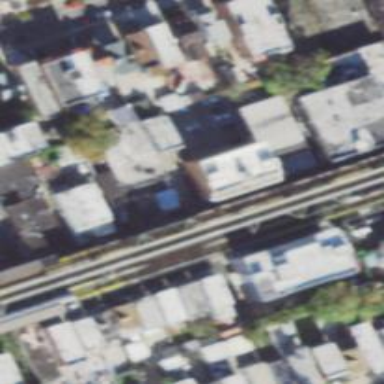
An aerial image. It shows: Bridge over electrified rail tracks leading to service yard.